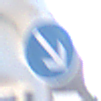
Verkehrszeichen: VorgeschriebeneVorbeifahrtRechts
Umgebung: Outdoor, Urban
Tageszeit: MorningAfternoon
Wetter: Clear
Licht: Natural
Jahreszeit: NotSpecified
Kontrast: HighContrast